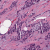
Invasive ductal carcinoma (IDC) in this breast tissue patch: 1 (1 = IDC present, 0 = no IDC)